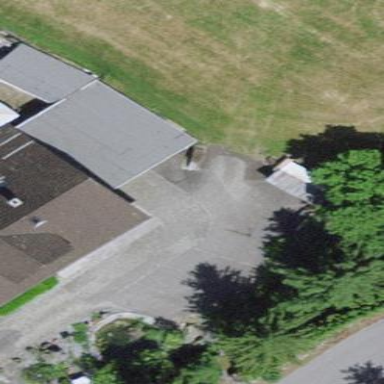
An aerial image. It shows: View of roof of building.